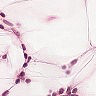
Metastatic tissue present: no